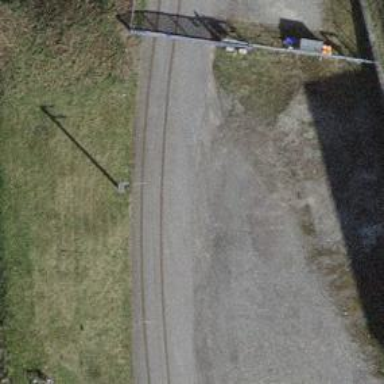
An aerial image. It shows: Single-track electrified rail service spur with contact line.